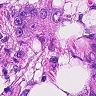
Metastatic tissue present: yes